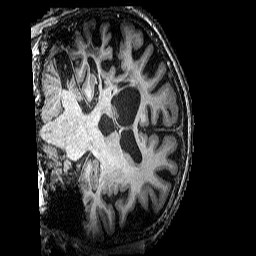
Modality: T1w
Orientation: coronal
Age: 74
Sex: male
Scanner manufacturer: siemens
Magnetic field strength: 3 T
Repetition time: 2.25 s
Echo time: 0.00452 s